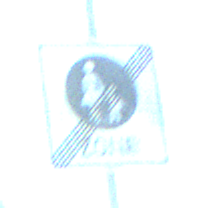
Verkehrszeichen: EndeFussgaengerzone
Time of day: MorningAfternoon
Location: Outdoor (Nature)
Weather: Clear
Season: NotSpecified
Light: Natural